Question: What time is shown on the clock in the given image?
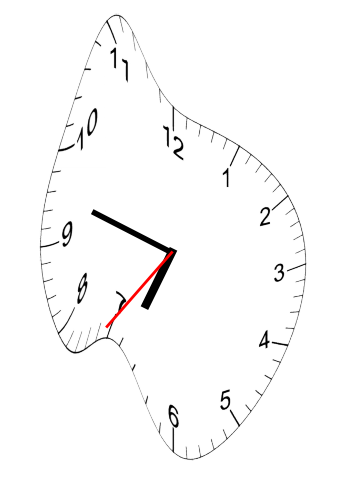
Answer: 06:47:36